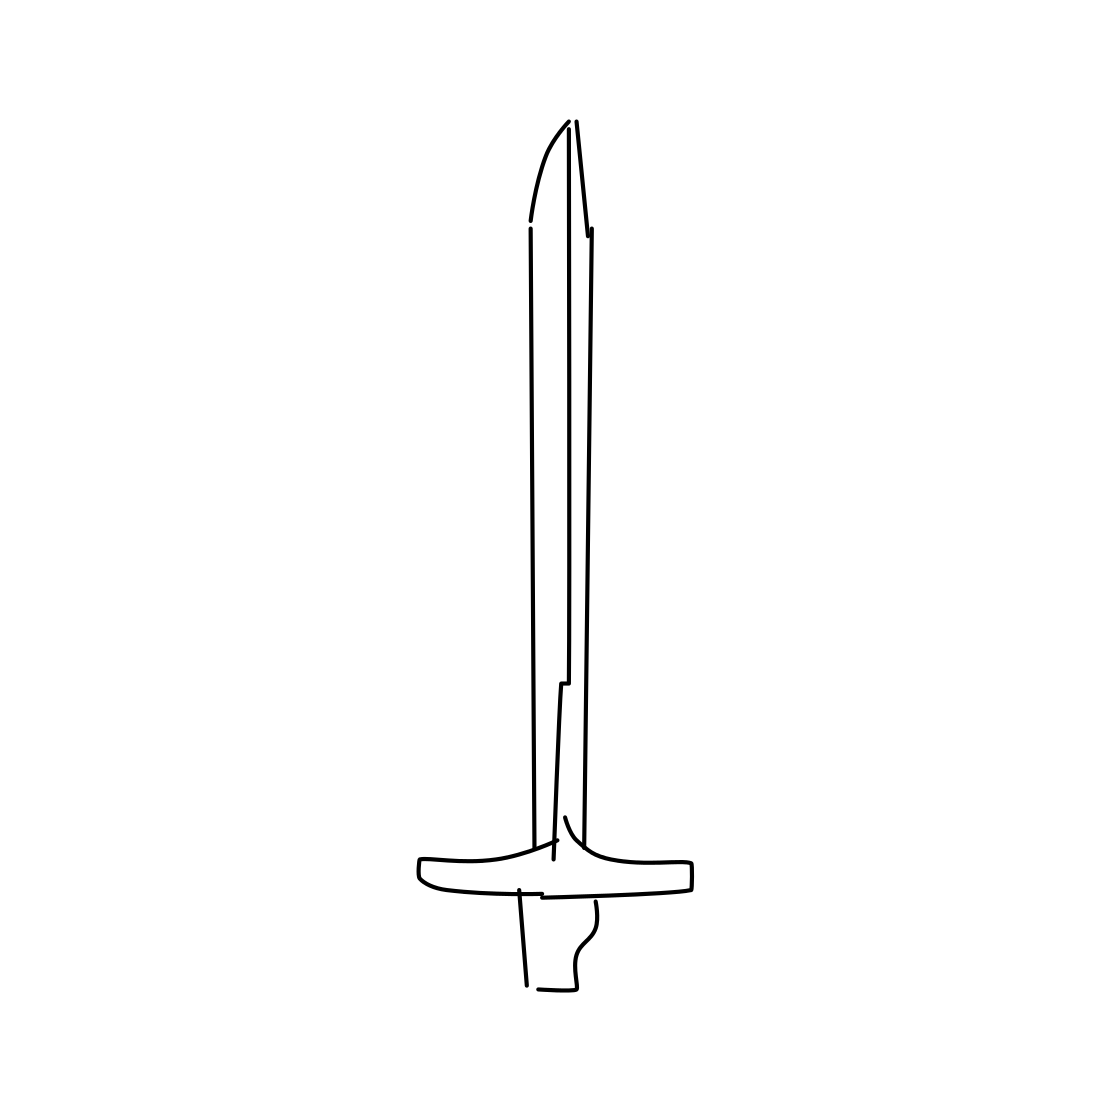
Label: sword